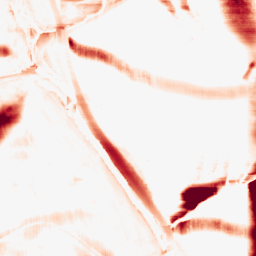
Category: morphological
Decomposition family: morphological_rect
Decomposition parameters: operation: opening
width: 50
height: 20
Upsampling method: cubic_mitchell
Upsampling parameters: scale: 8
Upsampling scale: 8